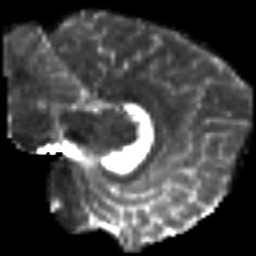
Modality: T2w
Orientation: sagittal
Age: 44
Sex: female
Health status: ill
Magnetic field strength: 3 T
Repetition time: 8.4 s
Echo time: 0.0926 s